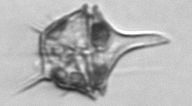
Label: Amylax